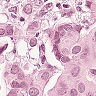
Metastatic tissue present: yes